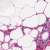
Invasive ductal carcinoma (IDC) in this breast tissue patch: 0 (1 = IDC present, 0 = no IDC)